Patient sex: M
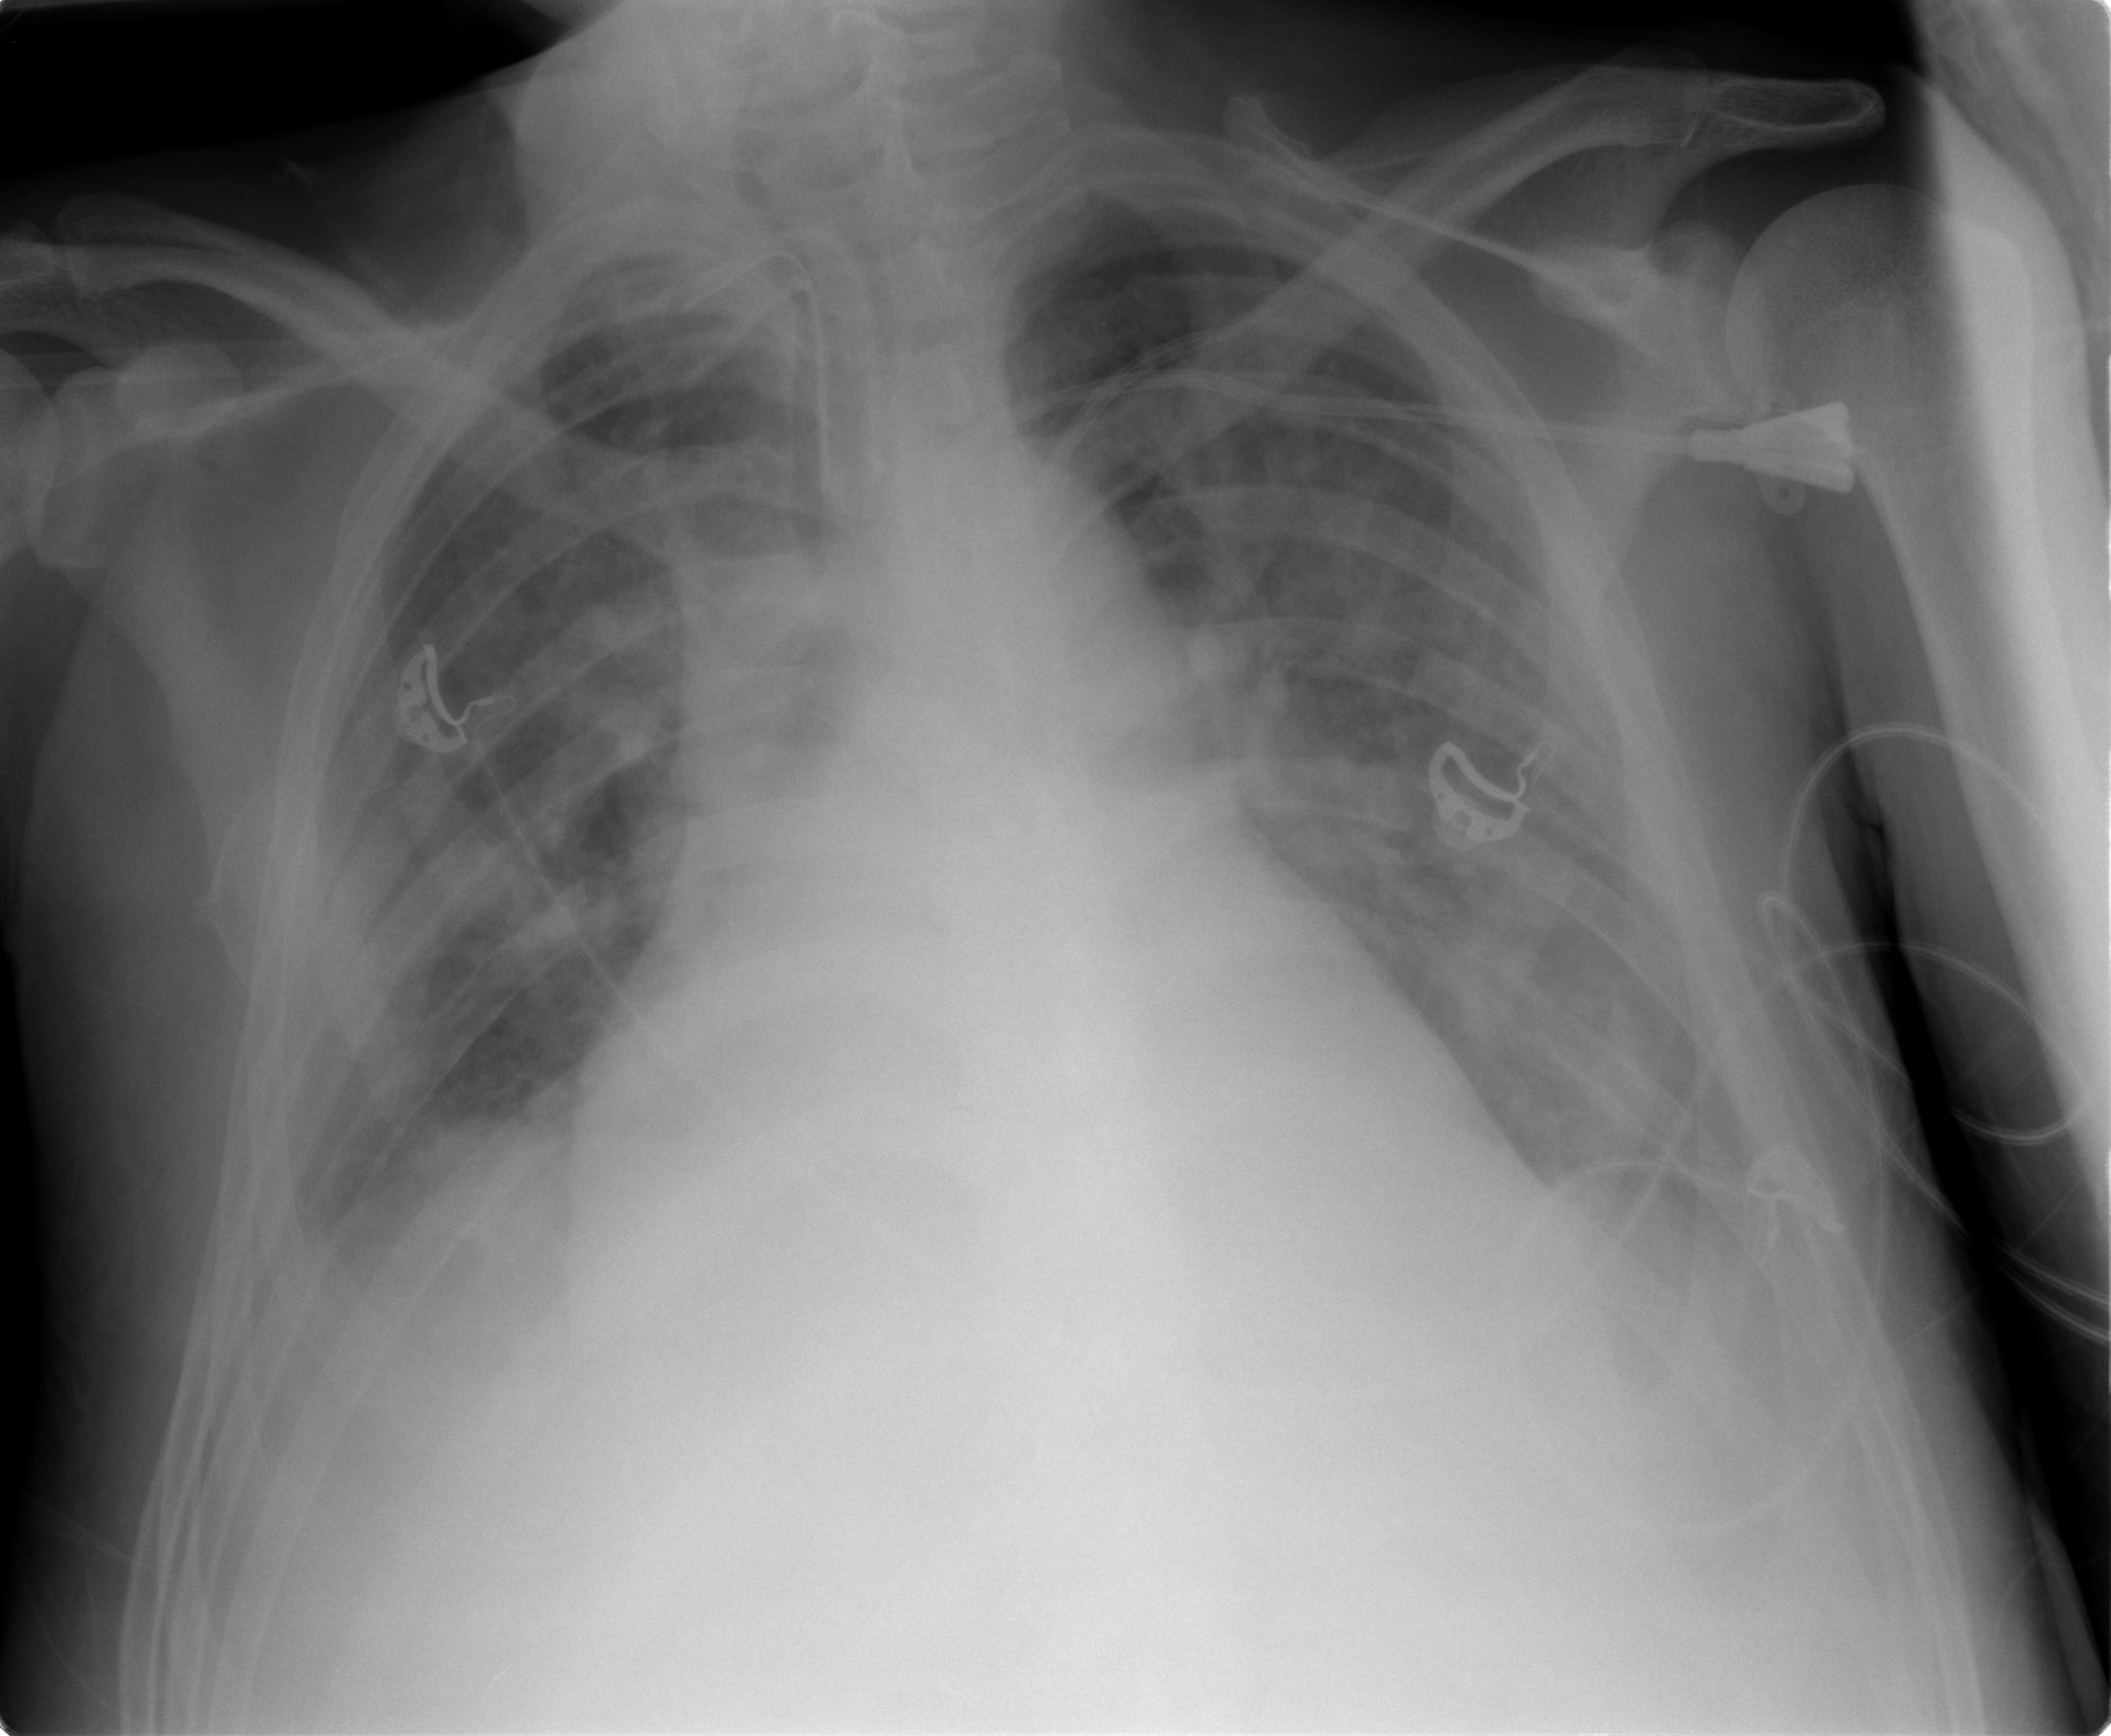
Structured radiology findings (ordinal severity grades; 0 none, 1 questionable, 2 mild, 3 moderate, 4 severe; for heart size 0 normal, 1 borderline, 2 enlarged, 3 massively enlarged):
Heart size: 3
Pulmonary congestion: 2
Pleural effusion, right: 2
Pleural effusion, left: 2
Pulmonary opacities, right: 2
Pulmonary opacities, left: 2
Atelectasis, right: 0
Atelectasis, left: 0